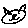
Label: cat